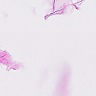
Metastatic tissue present: no